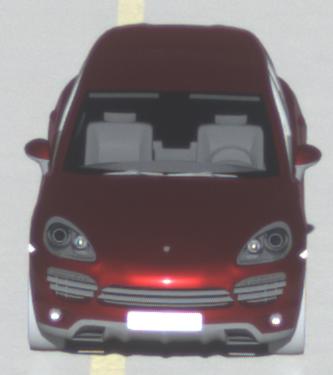
Make: Porsche
Model: Cayenne
Detailed model: Cayenne (958)
Model produced from: 2010/05
Model produced until: 2014/07
Doors: 5
Color: red
Road condition: wet road
Daytime: morning or afternoon
Contrast: high contrast